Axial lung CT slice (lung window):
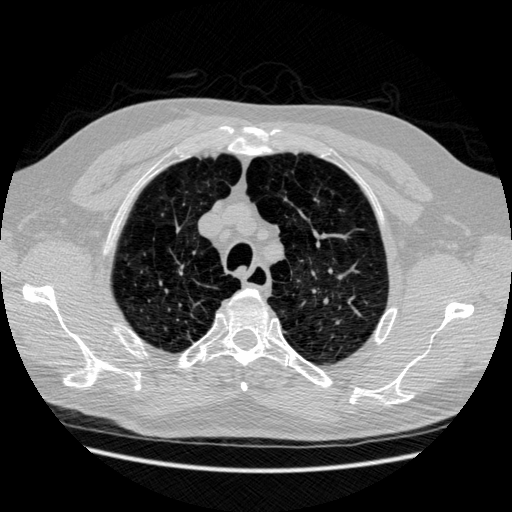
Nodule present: no